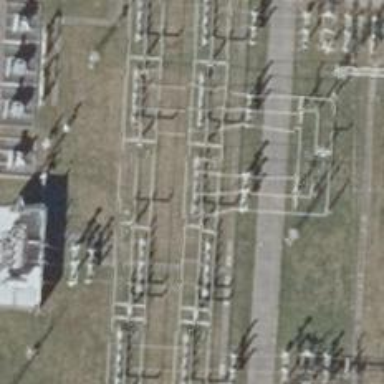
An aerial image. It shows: Busbar power line with 3 cables.